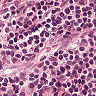
Metastatic tissue present: no